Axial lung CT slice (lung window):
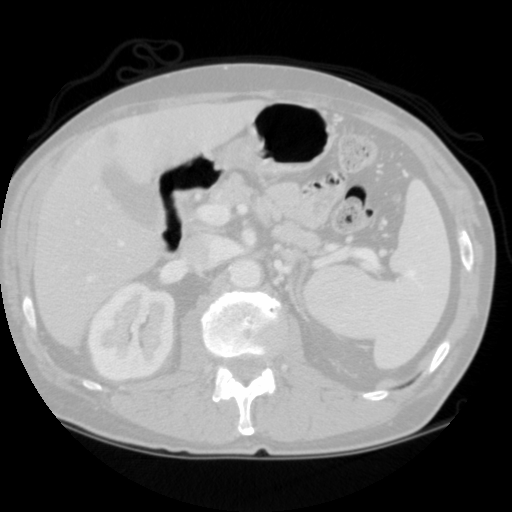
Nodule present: no